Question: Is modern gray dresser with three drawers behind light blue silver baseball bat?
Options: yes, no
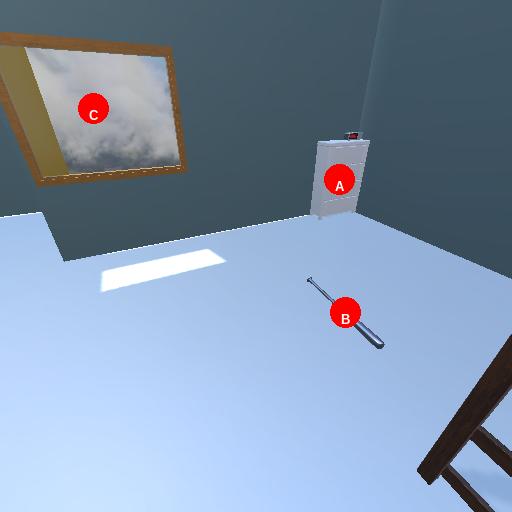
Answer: yes